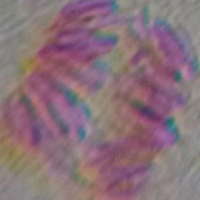
Label: anaphase